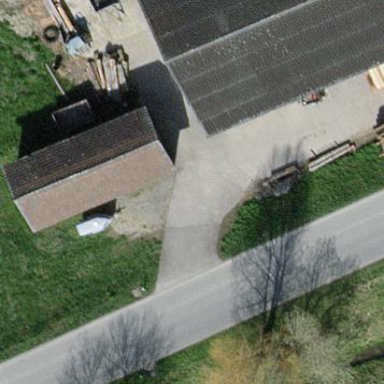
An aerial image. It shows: Farm auxiliary building with gabled roof.